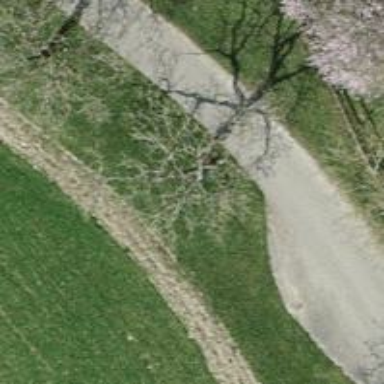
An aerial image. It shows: Row of trees in natural setting.